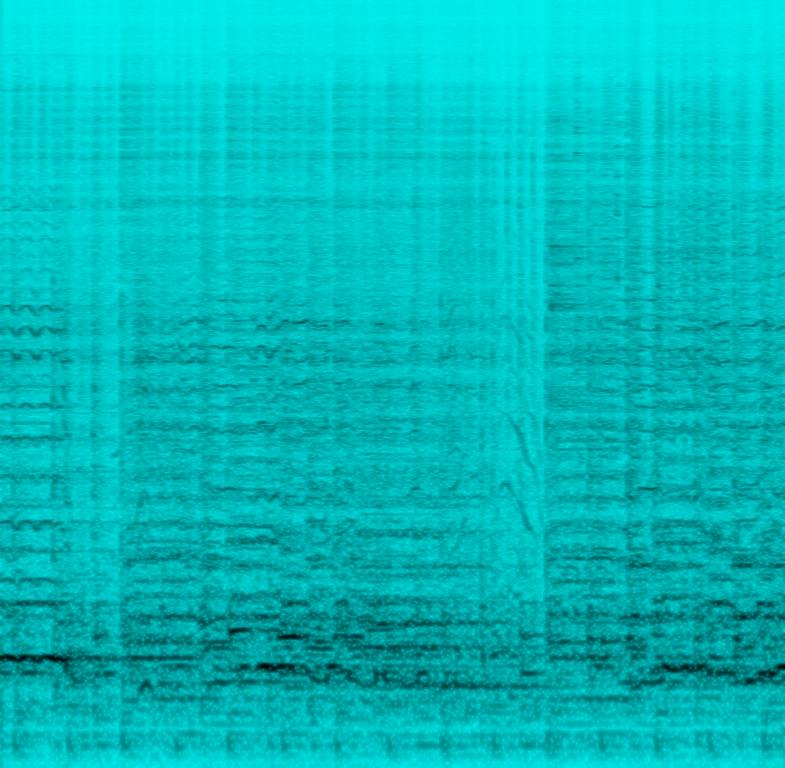
Lead clarinetist playing a melody with an eastern scale accompanied by wind ensemble, cymbals and drums.